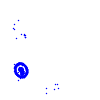
Particle: electron